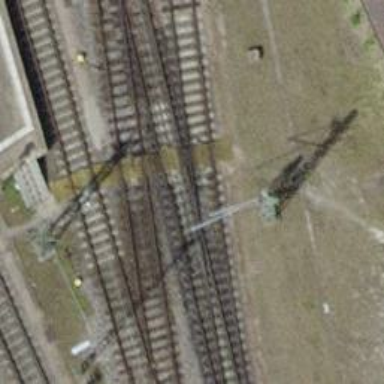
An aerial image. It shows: Railway crossing.